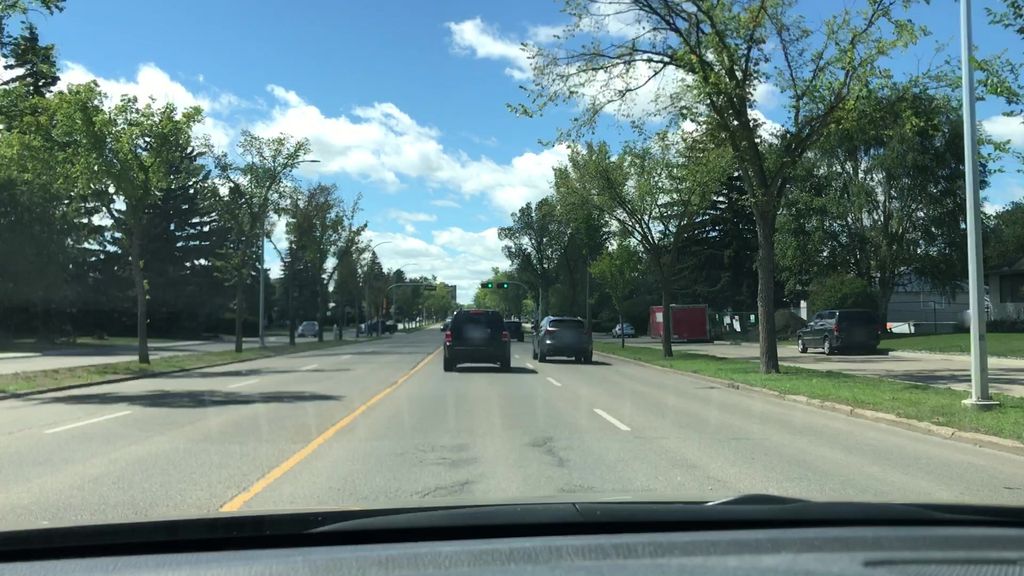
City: edmonton